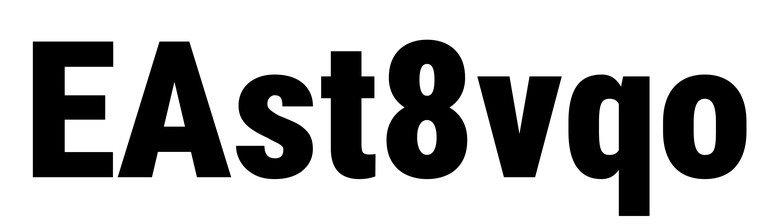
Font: Roboto_Condensed_Black